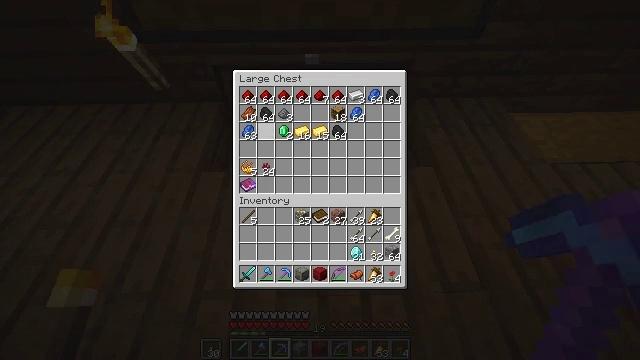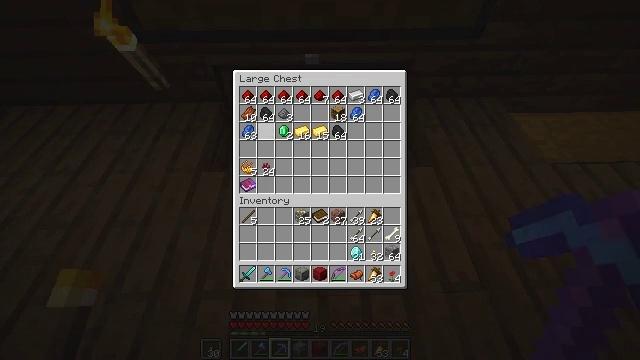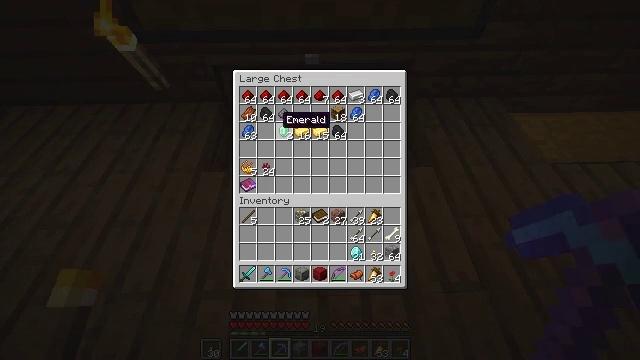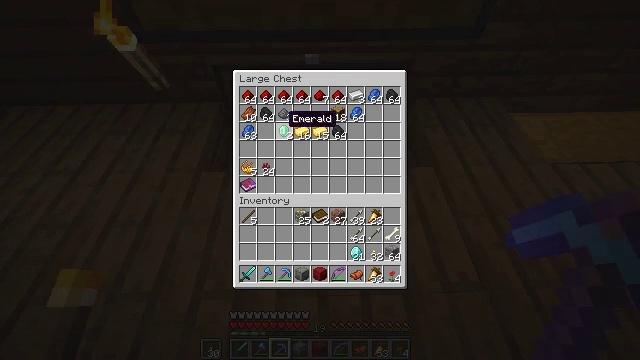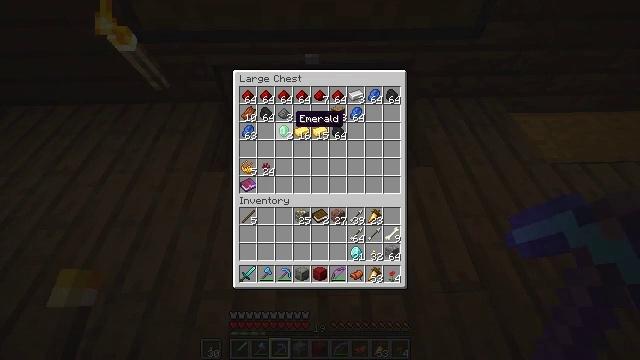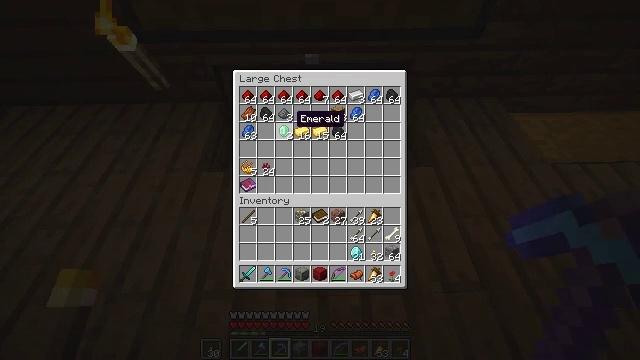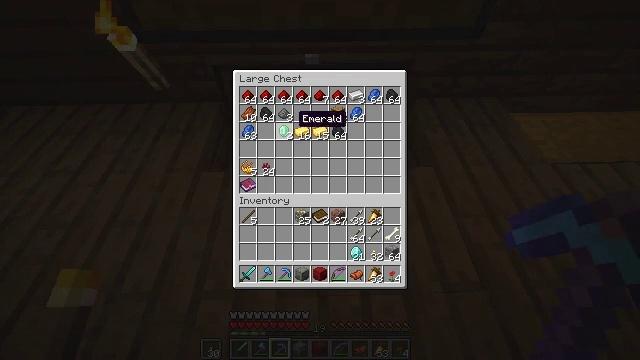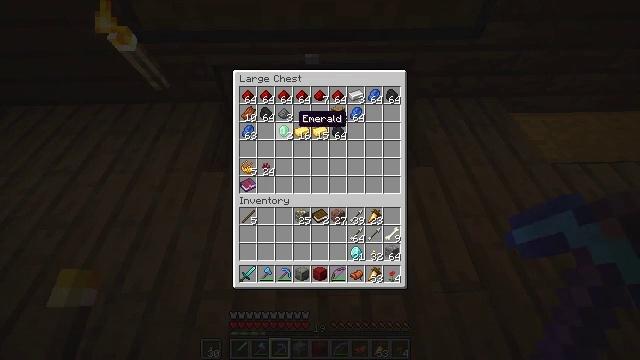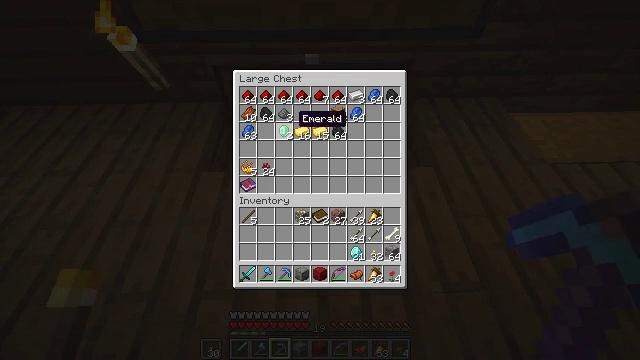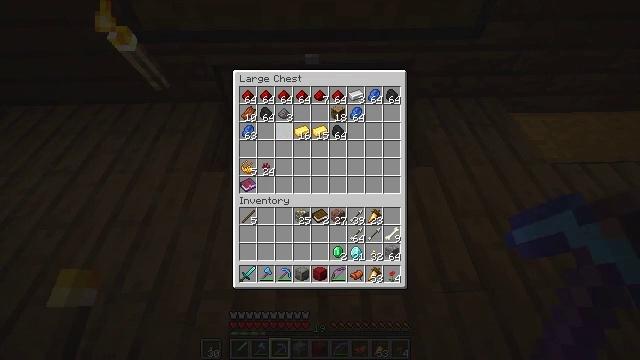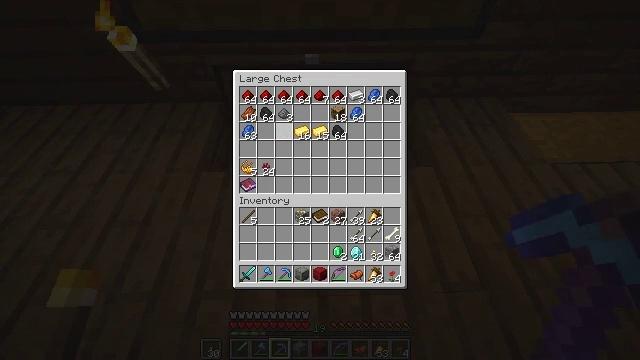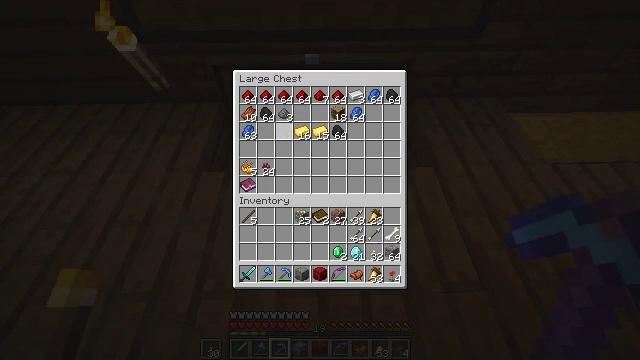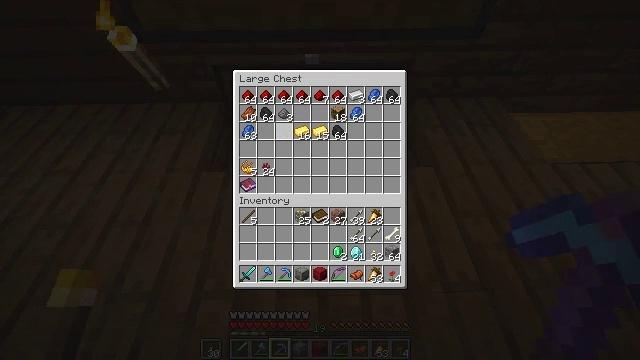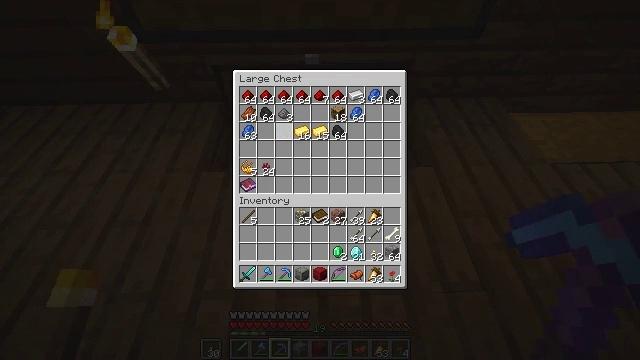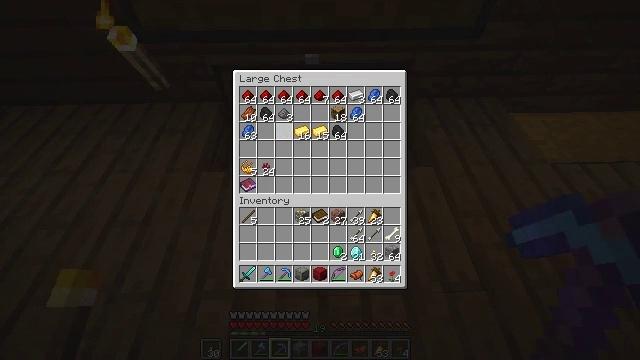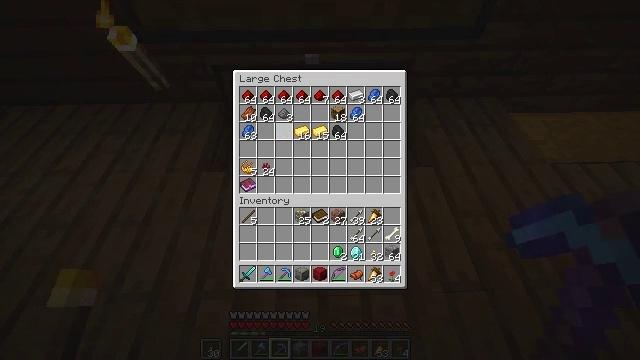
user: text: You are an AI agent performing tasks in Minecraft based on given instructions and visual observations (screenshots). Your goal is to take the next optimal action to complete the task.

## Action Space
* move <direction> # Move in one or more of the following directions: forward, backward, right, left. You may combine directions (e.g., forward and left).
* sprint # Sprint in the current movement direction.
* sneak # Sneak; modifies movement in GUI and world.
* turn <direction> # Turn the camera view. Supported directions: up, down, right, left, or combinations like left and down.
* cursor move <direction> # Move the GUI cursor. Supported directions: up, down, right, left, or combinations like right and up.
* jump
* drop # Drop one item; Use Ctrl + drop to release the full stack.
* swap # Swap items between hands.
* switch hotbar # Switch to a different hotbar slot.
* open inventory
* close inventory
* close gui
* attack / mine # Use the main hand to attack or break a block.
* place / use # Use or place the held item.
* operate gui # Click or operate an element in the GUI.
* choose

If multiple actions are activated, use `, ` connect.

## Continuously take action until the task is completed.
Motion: motion action
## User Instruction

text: Remove oak leaves from branches.
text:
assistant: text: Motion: sneak
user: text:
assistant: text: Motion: sneak, cursor move right
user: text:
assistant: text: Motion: sneak
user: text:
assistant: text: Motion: sneak, cursor move right
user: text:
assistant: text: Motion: sneak
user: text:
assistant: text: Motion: sneak
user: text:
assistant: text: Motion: sneak
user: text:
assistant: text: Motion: sneak
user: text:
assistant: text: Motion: sneak, operate gui
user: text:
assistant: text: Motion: sneak, operate gui
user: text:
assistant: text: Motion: sneak, operate gui
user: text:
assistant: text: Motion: sneak, operate gui
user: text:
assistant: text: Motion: sneak
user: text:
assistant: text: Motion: sneak
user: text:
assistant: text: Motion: sneak
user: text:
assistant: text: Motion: sneak
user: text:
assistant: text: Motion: sneak
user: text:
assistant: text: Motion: sneak
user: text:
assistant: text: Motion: no_op
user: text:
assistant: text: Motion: cursor move right and up
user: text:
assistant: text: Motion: no_op
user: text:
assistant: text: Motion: no_op
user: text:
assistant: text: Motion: cursor move left
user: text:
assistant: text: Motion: no_op
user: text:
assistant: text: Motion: no_op
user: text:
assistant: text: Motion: no_op
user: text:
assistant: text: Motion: no_op
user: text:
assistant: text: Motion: no_op
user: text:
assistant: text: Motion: no_op
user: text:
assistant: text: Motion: no_op